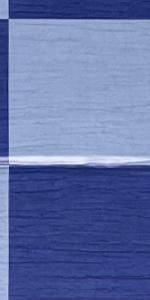
Label: Empty